高一 · 立体几何学
将三棱雉 $E-A F C$ 与 $B-A F C$ 拼接得到如图所示的多面体, 其中 $H, D, G$, $I$ 分别为 $F B, A C, E C, F C$ 的中点, $E F / / \frac{1}{2} B D$.

(1) 当点 $P$ 在直线 $G I$ 上时, 证明: $P H / /$ 平面 $A B C$;

(2) 若 $\triangle A C E$ 与 $\triangle A B C$ 均为面积为 $\sqrt{3}$ 的等边三角形, 求该多面体体积的最大值.
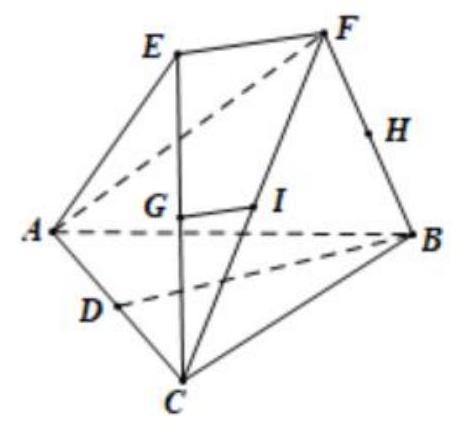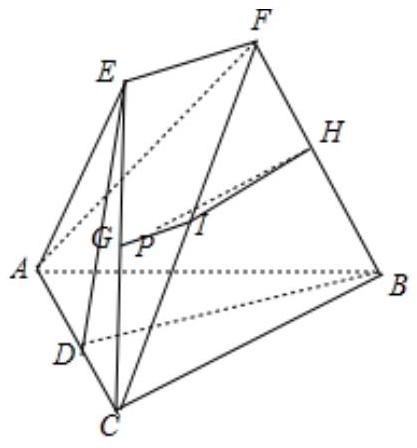
答案: ) 证明见解析 (2) $\frac{3}{2}$
解析: 【分析】

(1) 利用面面平行的判定定理得出平面 $G I H / /$ 平面 $A B C$, 再由面面平行的性质得出 $P H / /$ 平面 $A B C$;

(2) 将多面体的体积转化为三棱雉 $E-A F C$ 与 $B-A F C$ 的体积和, 由于三棱雉 $F-A B C$ 和 $F-A E C$ 的底面积一定, 则高同时达到最大值时, 多面体的体积最大, 当平面 $A C E \perp$ 平面 $A C B$ 时, 由面面垂直的性质得出三棱雉 $F-A B C$ 和 $F-A E C$ 的高,利用棱雉的体积公式计算即可.

【详解】

(1) 证明: $\because G 、 I 、 H$ 为中点

$\therefore G I / / E F, \quad H I / / B C$

又 $\because E F / / B D$

$\therefore G I / / B D$

$\because B D \subset$ 平面 $A B C, G I \not \subset$ 平面 $A B C$

$\therefore G I / /$ 平面 $A B C$

同理 $H I / /$ 平面 $A B C$

$\because G I \cap H I=I, G I, H I \subset$ 平面 $G I H$

$\therefore$ 平面 $G I H / /$ 平面 $A B C$

$\because P \in G I, \therefore P H \subset$ 平面 $G I H$

$\therefore P H / /$ 平面 $A B C$

(2) $V=V_{F-A B C}+V_{F-A E C}$

易知 $E F / /$ 平面 $A B C$
故 $V_{F-A B C}=V_{E-A B C}$

连接 $E D$, 当平面 $A C E \perp$ 平面 $A C B$ 时

$\because D$ 是 $A C$ 的中点

$\therefore$ 在正三角形 $A C B 、 A C E$ 中

$B D \perp A C, E D \perp A C$, 平面 $A C E$ 与平面 $A C B$ 的交线为 $A C$

$B D \subset$ 平面 $A C B, E D \subset$ 平面 $A C E$

$\therefore B D \perp$ 平面 $A C E, E D \perp$ 平面 $A C B$

$\therefore E F \perp$ 平面 $A C E$

此时, 三棱雉 $F-A B C$ 和 $F-A E C$ 的高同时达到最大值

此时 $V_{F-A B C}+V_{F-A E C}$

$=\frac{1}{3} S_{\triangle A B C} \times E D+\frac{1}{3} S_{\triangle A E C} \times E F$

由 $\triangle A B C, \triangle A E C$ 是面积为 $\sqrt{3}$ 的正三角形

$E F=\frac{1}{2} B D$ 可得

$E D=B D=\sqrt{3}, \quad E F=\frac{\sqrt{3}}{2}$

$\therefore$ 此时 $V=\frac{1}{3} \times \sqrt{3} \times \sqrt{3}+\frac{1}{3} \times \sqrt{3} \times \frac{\sqrt{3}}{2}=\frac{3}{2}$.

故该多面体体积的最大值为 $\frac{3}{2}$.

【点睛】

本题主要考查了面面平行的性质证明线面平行以及求棱雉的体积, 属于中档题.